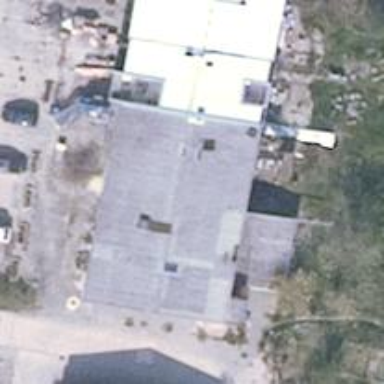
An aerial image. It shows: Community centre.